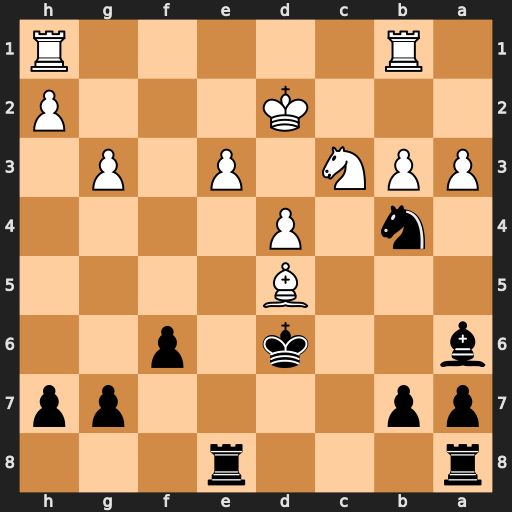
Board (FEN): r3r3/pp4pp/b2k1p2/3B4/1n1P4/PPN1P1P1/3K3P/1R5R
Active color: b
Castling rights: -
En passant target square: -
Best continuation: Nxd5 Nxd5 Kxd5